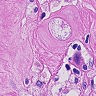
Metastatic tissue present: yes